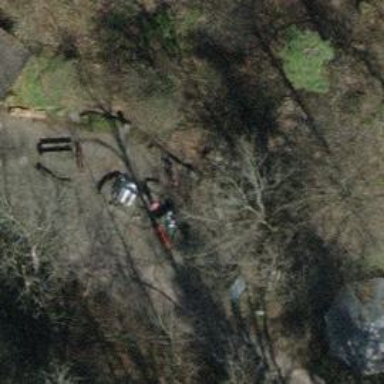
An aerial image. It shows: Brown bench in the vicinity.